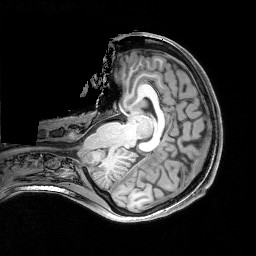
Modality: T1w
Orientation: axial
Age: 25
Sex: female
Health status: healthy